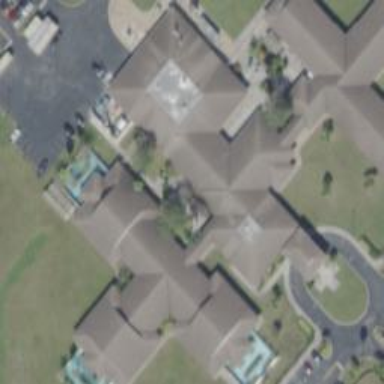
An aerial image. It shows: Nursing home.